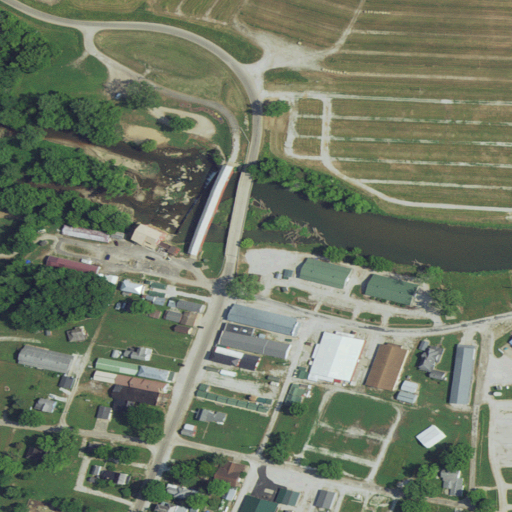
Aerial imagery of valley in Indiana named Pleasant Valley containing medium intensity development, low intensity development, cultivated crops, deciduous forest, high intensity development, woody wetlands, barren land, open development, grassland, shrub, mixed forest, and open water